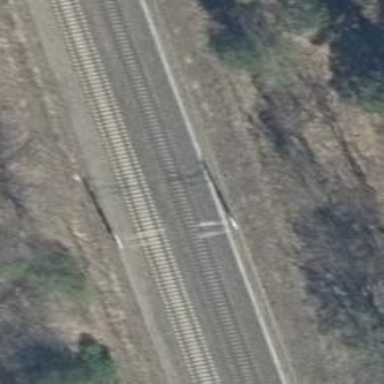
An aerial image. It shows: Milestone along the railway with catenary mast.